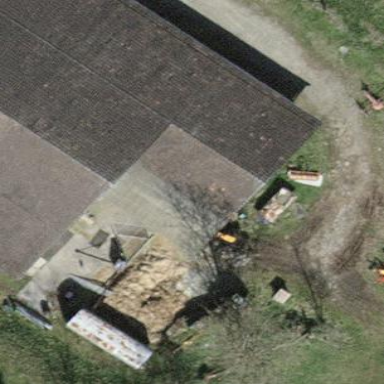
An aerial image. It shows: View of roof of building.